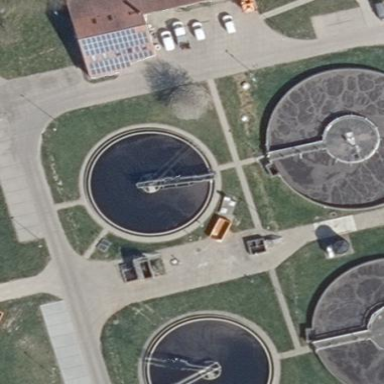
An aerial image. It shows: Body of wastewater.